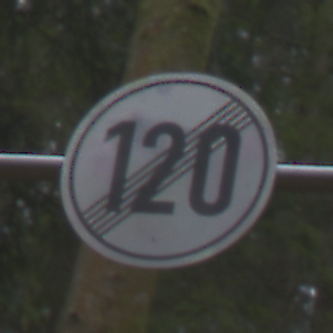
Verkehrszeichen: EndeGeschwindigkeit120
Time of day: Midday
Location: Outdoor (Nature)
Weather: Overcast
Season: NotSpecified
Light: Natural